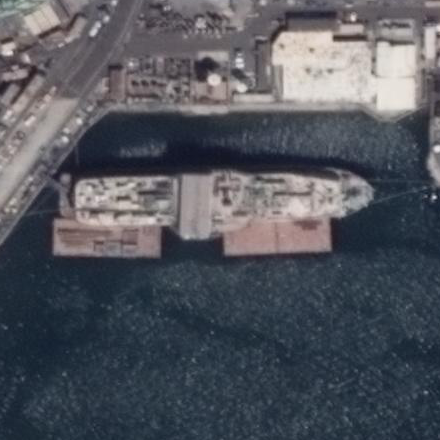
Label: civil